Field crop: tomato
Growth stage: 2
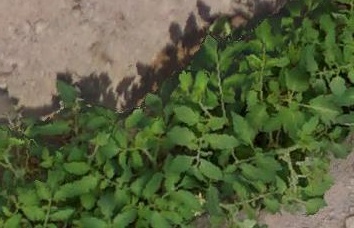
Species: tomato